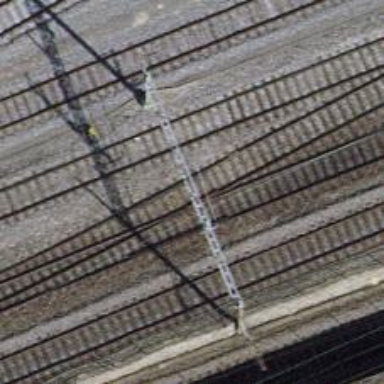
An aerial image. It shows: Single-track electrified railway service yard with contact line for trains.